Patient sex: M
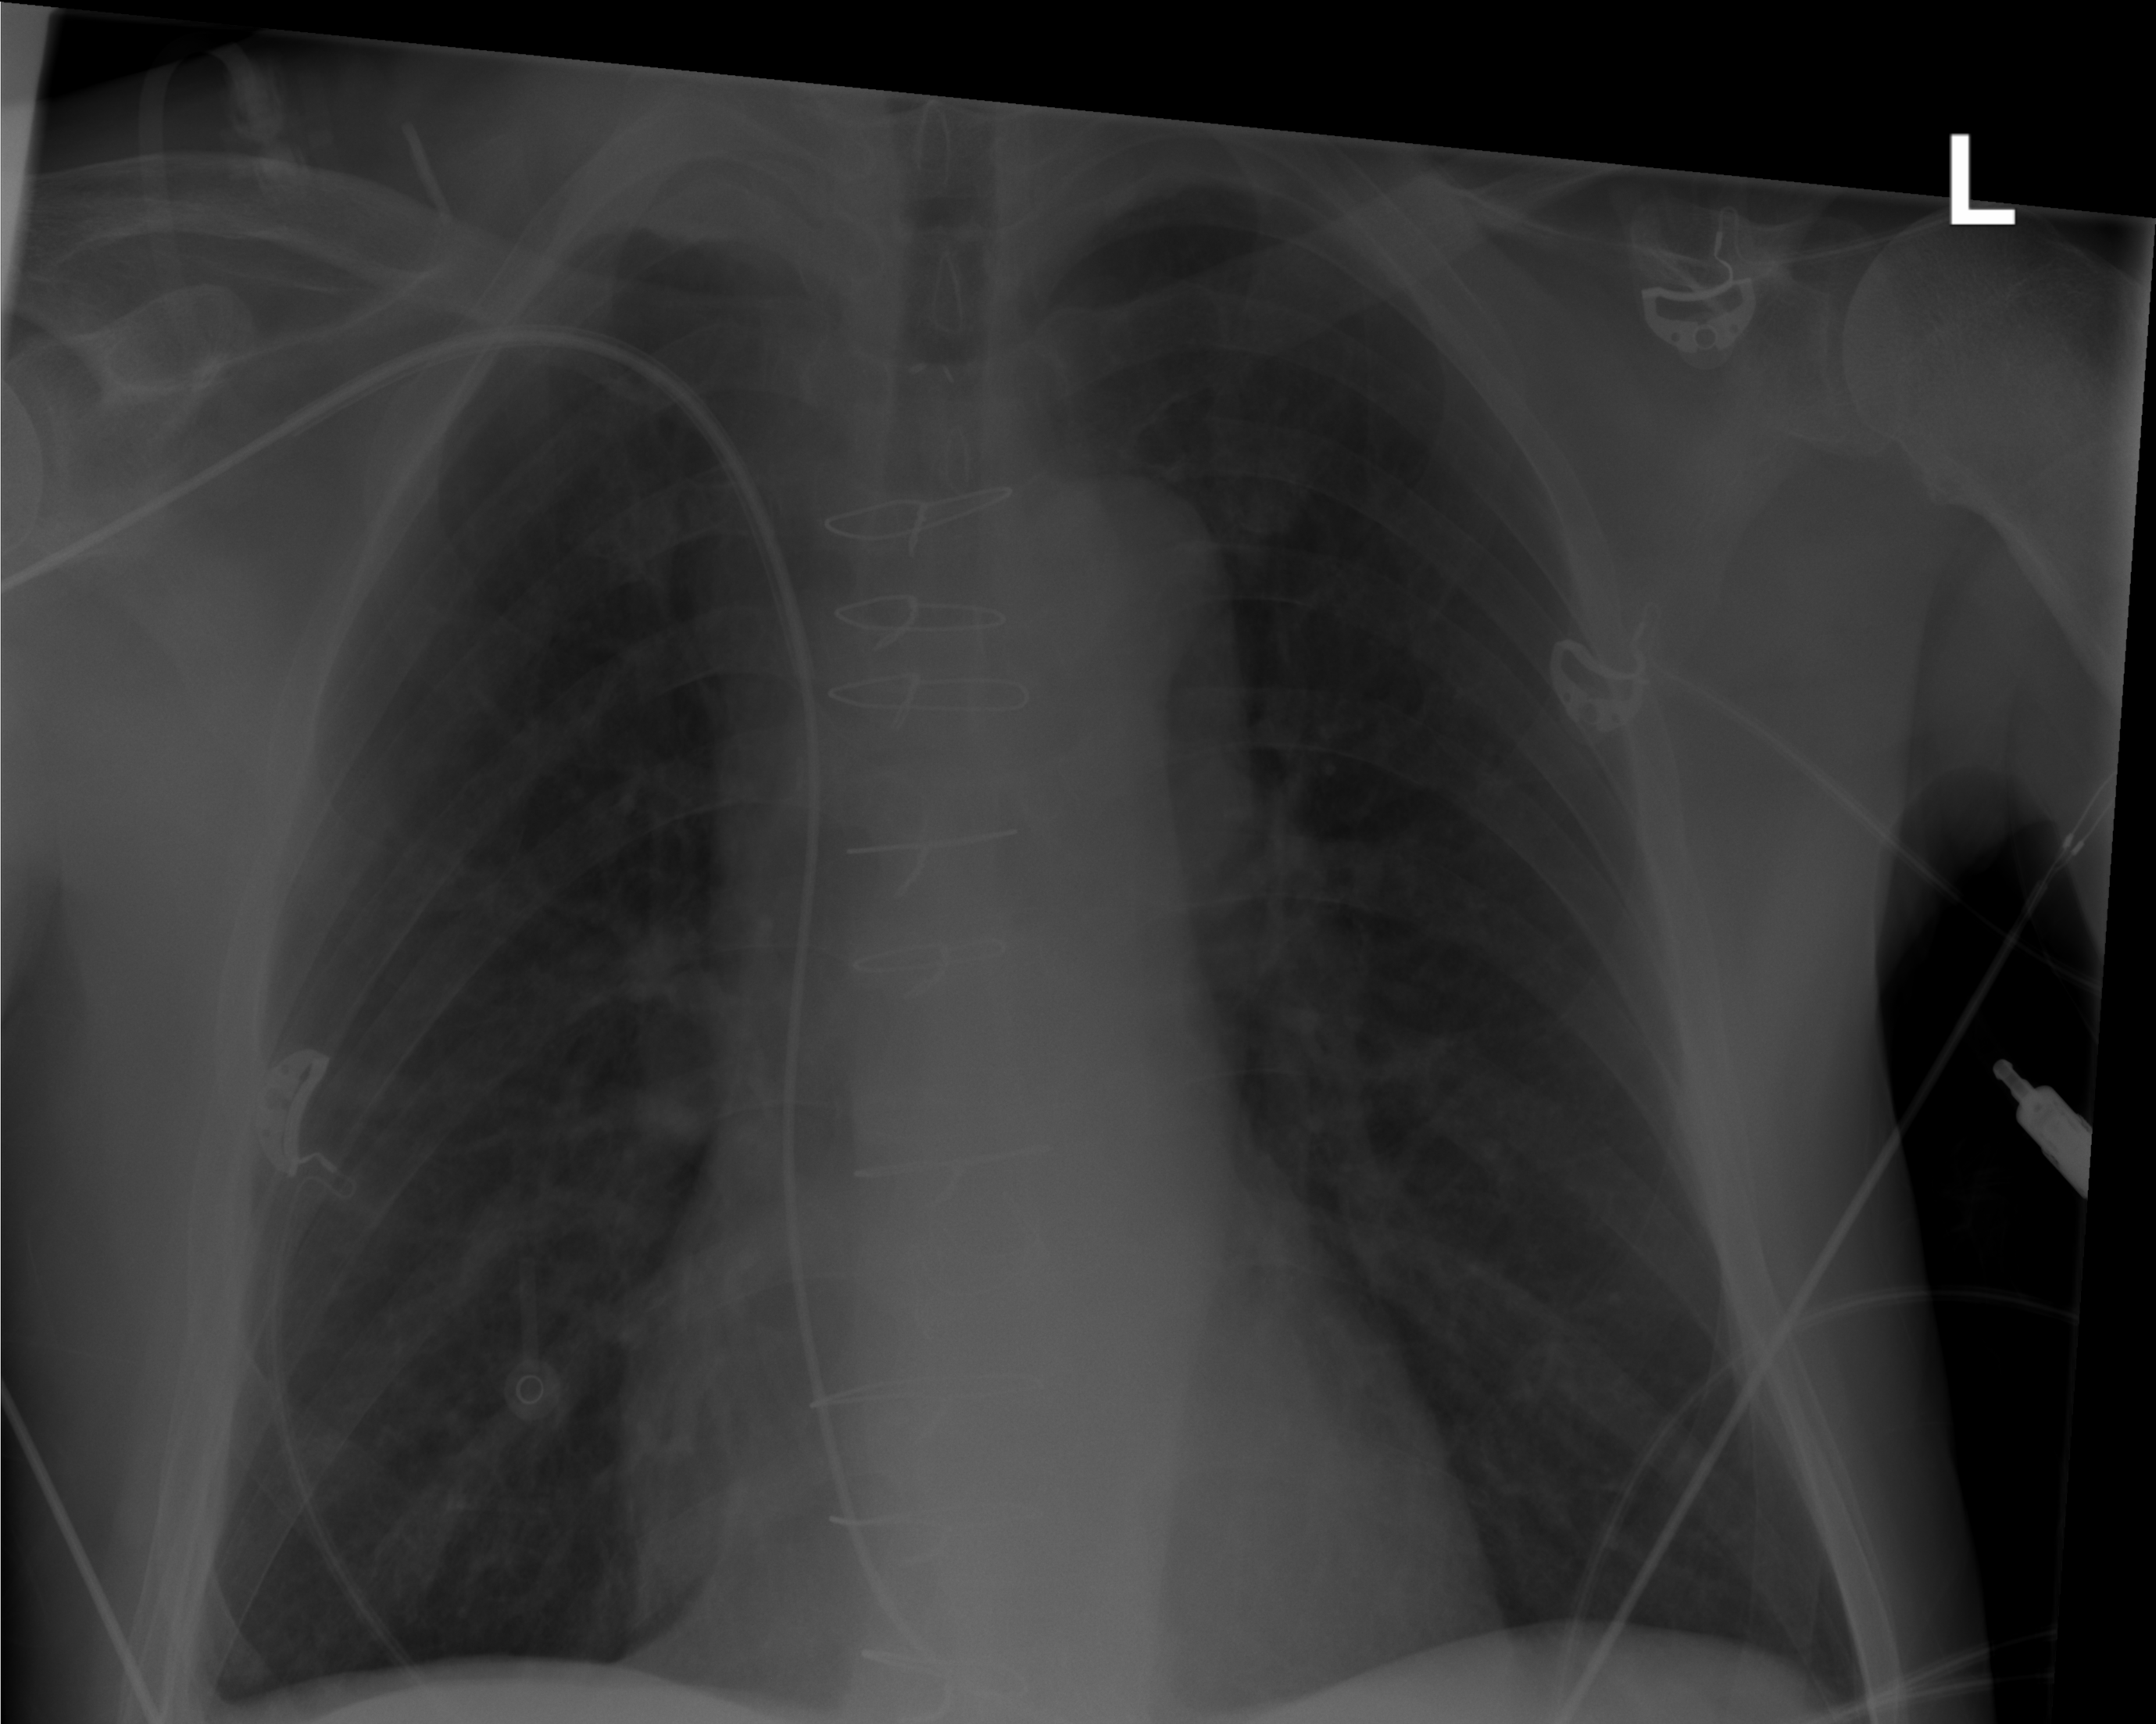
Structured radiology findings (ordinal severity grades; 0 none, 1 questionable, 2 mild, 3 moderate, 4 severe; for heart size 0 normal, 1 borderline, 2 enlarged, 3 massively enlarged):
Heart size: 0
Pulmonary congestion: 0
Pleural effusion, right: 1
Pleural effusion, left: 0
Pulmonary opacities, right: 0
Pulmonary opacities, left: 0
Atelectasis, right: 0
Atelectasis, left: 0